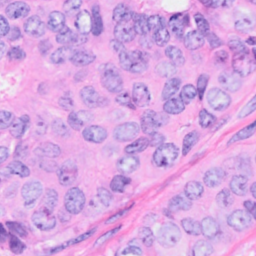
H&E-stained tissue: Breast